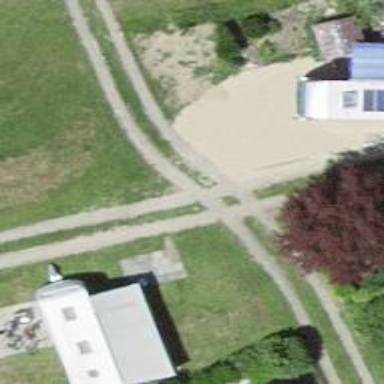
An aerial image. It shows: Unpaved driveway serving as service road.